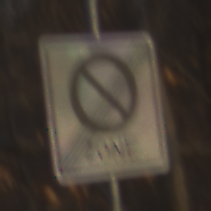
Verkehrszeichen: EndeEingeschraenktesHalteverbotZone
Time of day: SunriseSunset
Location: Outdoor (Nature)
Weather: Clear
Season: Autumn
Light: Natural